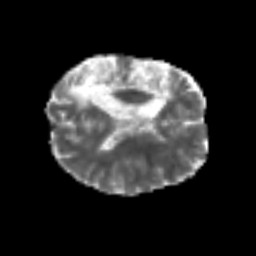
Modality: MD
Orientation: axial
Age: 39
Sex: female
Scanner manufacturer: siemens
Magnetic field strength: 3 T
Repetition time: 6.1 s
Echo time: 0.101 s